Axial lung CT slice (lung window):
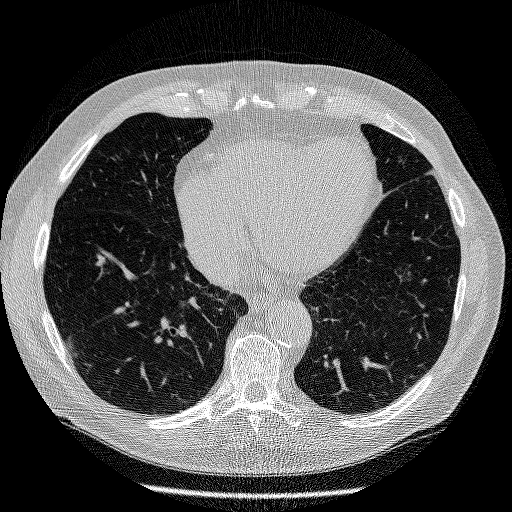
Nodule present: no